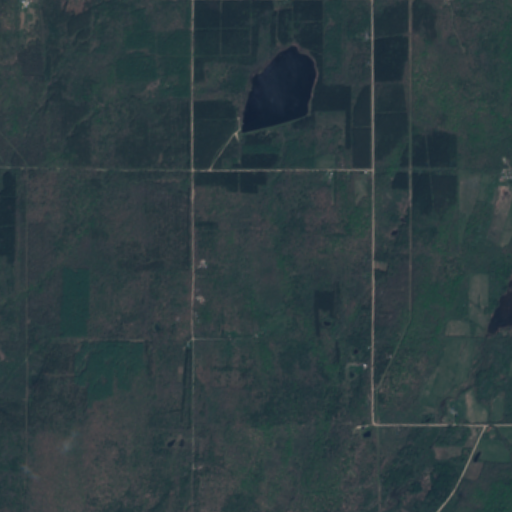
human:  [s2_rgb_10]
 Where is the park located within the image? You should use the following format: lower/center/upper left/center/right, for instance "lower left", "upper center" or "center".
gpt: There is no park in the image.